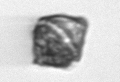
Label: Kryptoperidinium_triquetrum